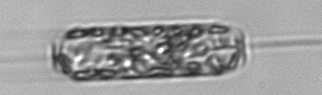
Label: Ditylum_brightwellii